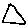
Label: triangle